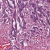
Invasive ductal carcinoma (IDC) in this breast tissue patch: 1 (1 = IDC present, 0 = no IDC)